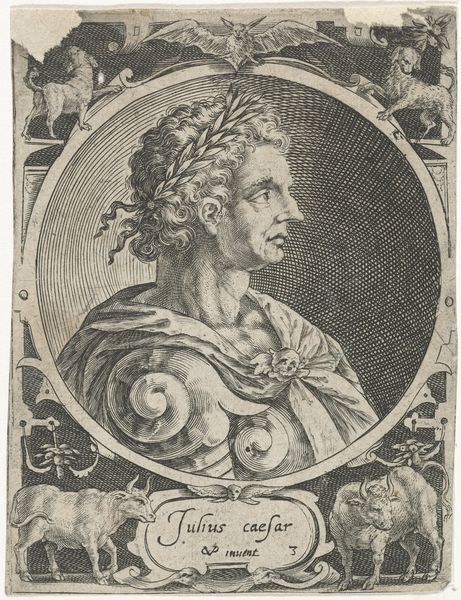
Titel: Julius Caesar als een van de negen helden
Künstler: Crispijn van de (I) Passe
Standort: Amsterdam
Institution: Rijksmuseum
Schlagwörter: blätter, mann, weiß, mund, nase, schwarz, zeichnung, hunde, portrait, kühe, haare, locken, kreis, rund, kaiser, druck, radierung, stich, kranz, lorbeer, lorbeerkranz, römer, schnecke, fledermaus, caesar, juius